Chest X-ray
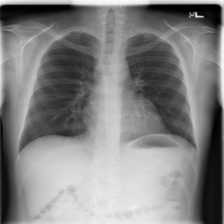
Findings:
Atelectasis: negative
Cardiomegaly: negative
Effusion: negative
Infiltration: positive
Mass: negative
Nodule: negative
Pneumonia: negative
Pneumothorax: negative
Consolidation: negative
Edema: negative
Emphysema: negative
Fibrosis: negative
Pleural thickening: negative
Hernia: negative